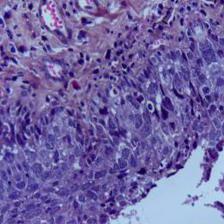
Diagnosis: OSCC